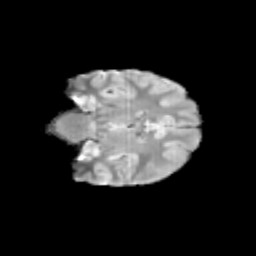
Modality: T2w
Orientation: coronal
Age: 12
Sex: female
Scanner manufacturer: siemens
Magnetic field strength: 3 T
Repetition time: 3.8 s
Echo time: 0.07 s